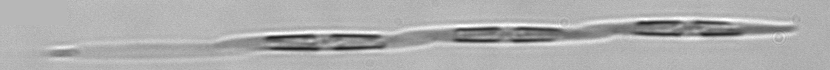
Label: Pseudo-nitzschia